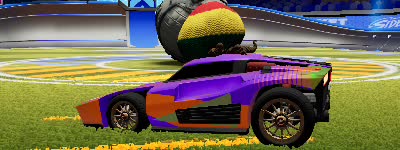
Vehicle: breakout